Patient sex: M
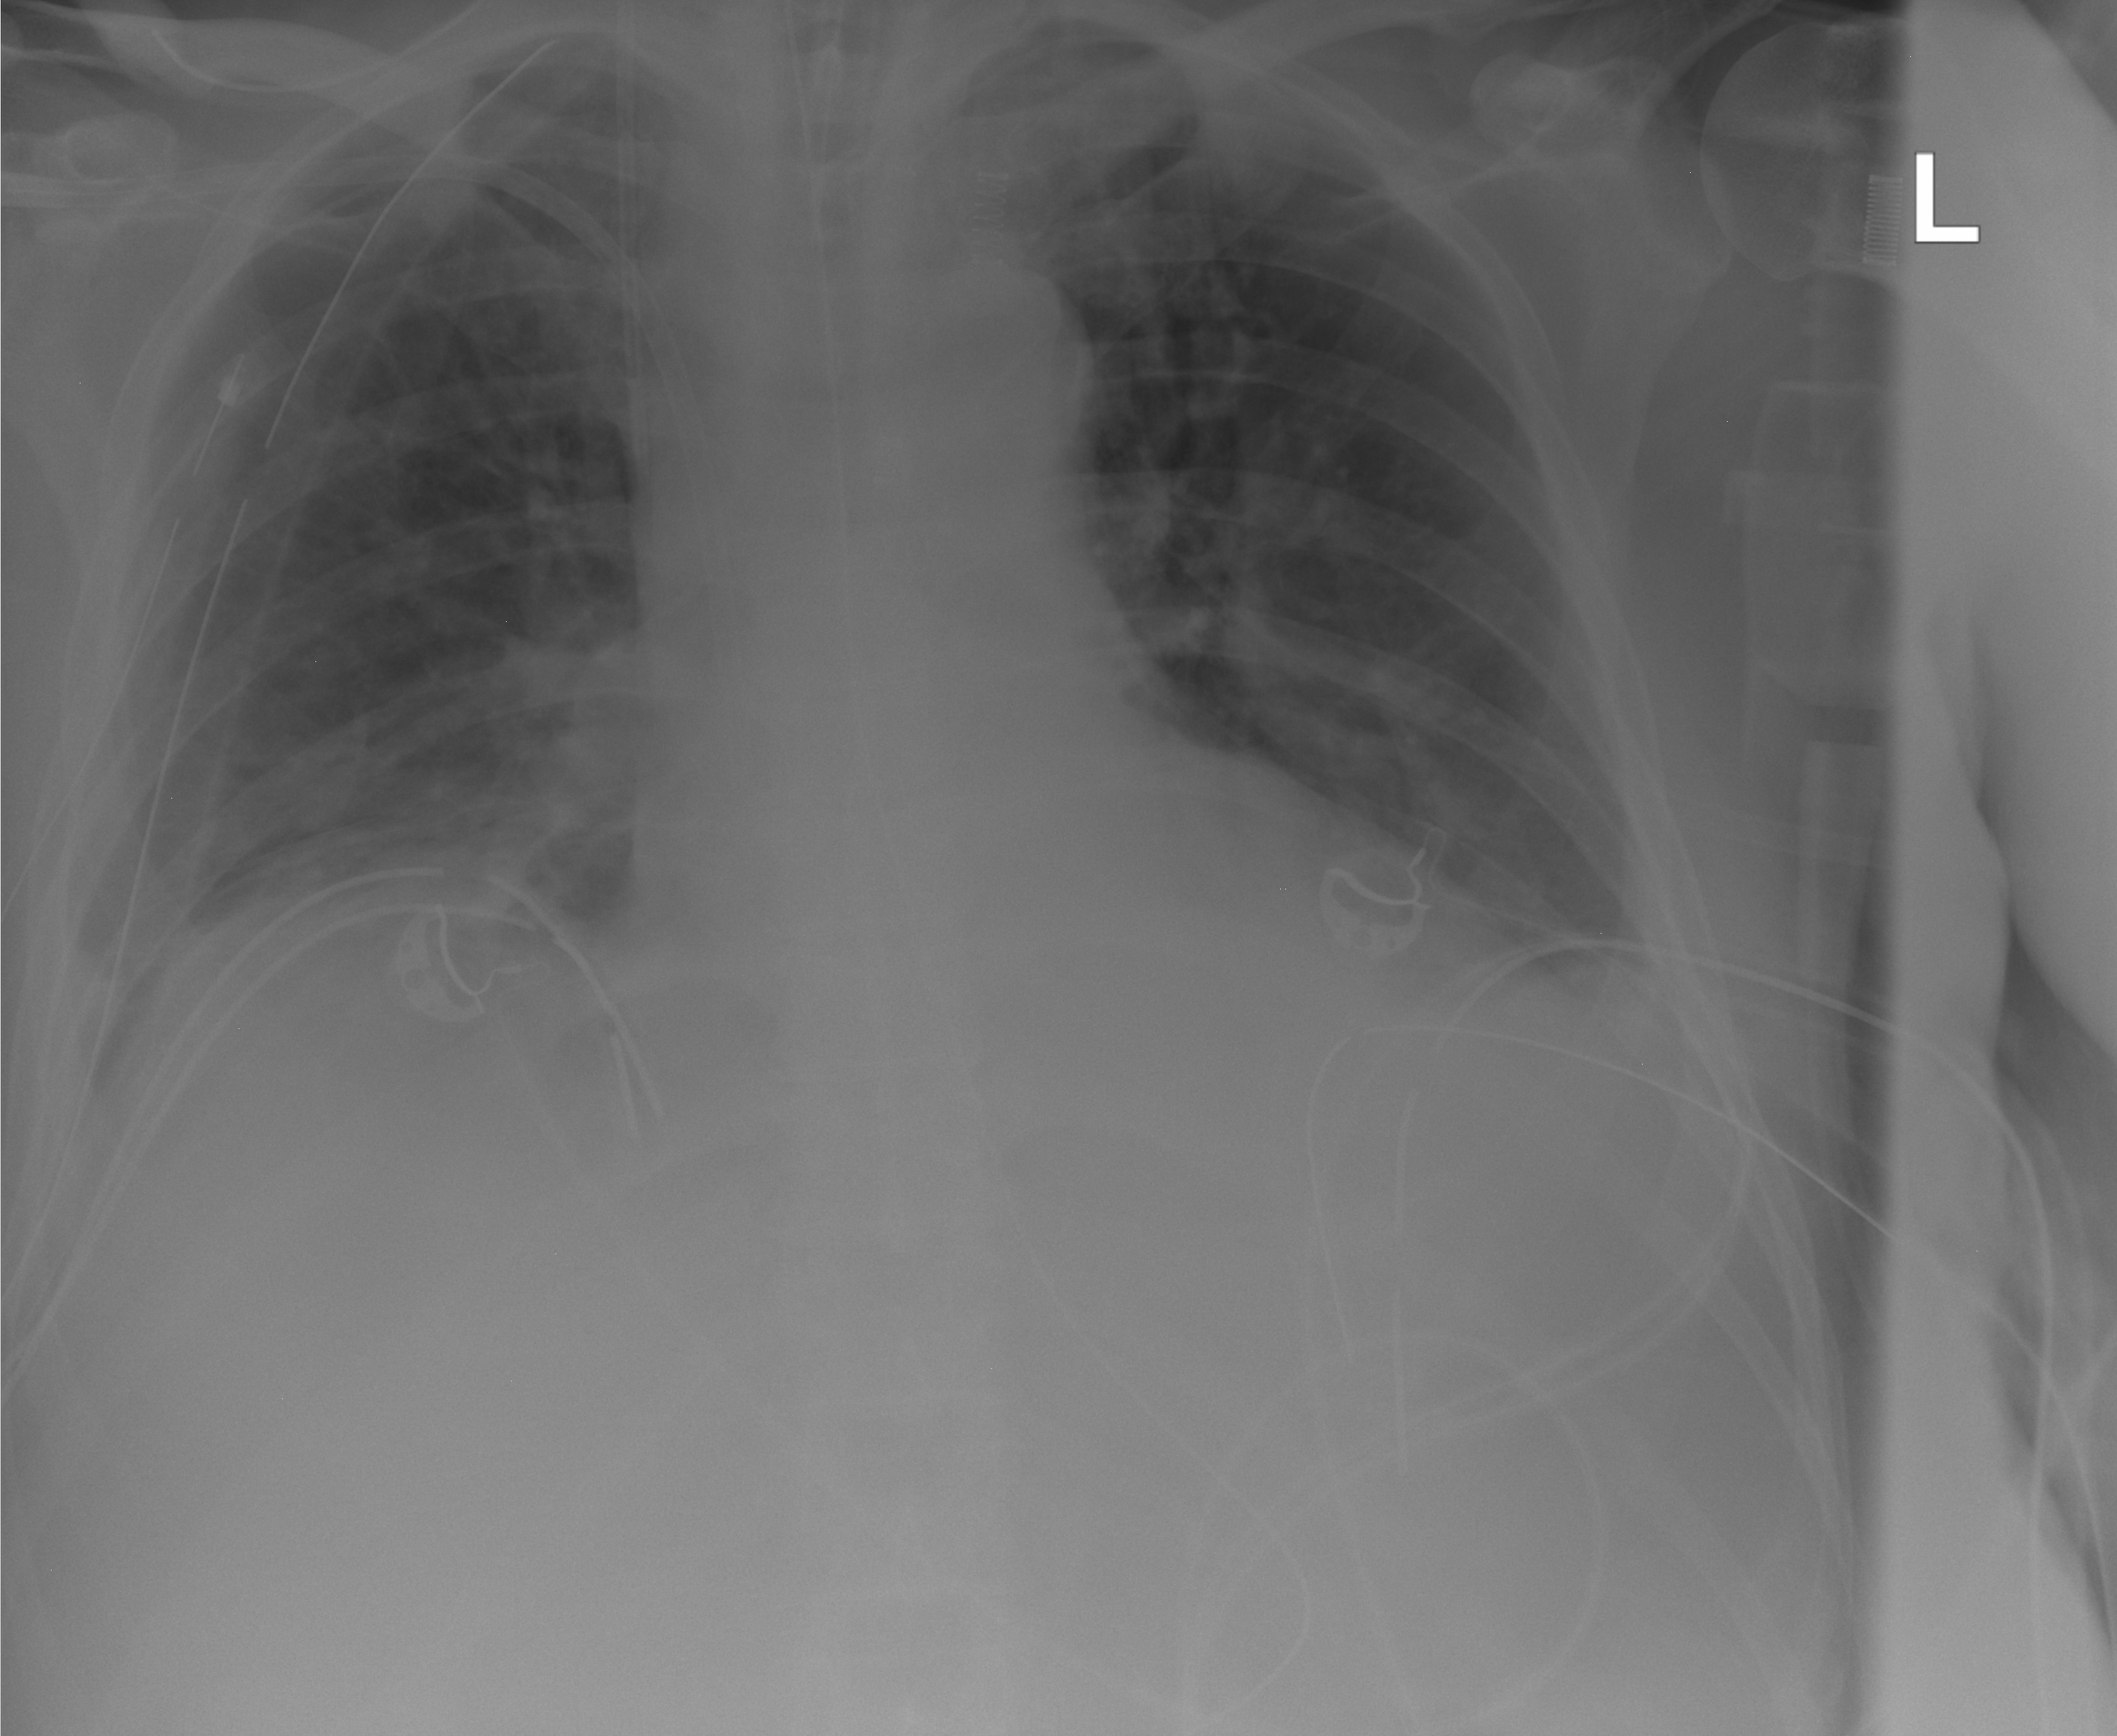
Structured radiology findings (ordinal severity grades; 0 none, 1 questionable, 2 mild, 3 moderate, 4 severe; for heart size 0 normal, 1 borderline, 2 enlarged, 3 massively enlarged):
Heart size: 1
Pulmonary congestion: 2
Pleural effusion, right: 1
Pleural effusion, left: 1
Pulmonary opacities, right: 0
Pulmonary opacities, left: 0
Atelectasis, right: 2
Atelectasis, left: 2